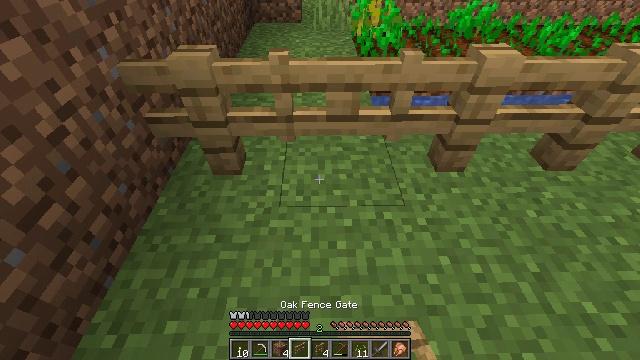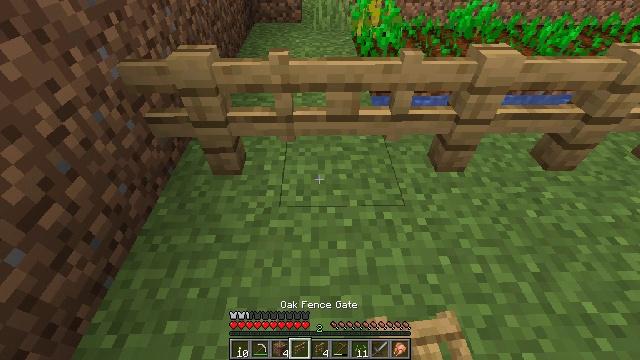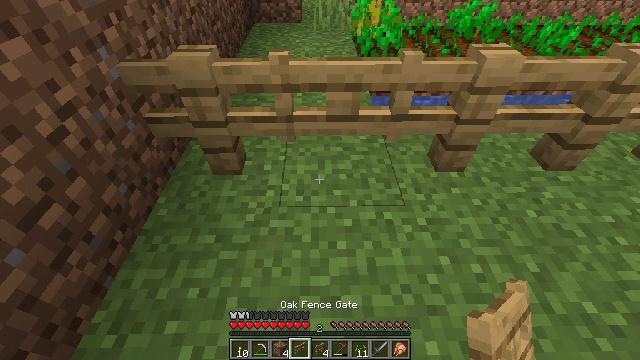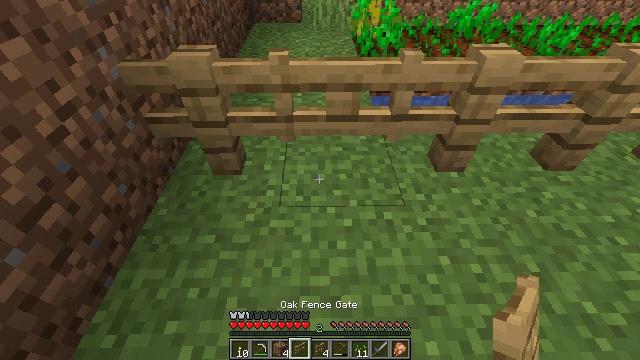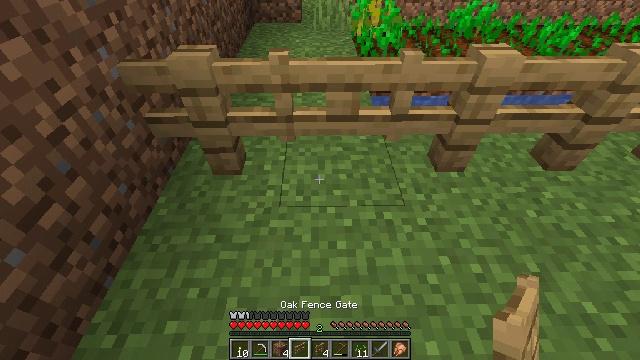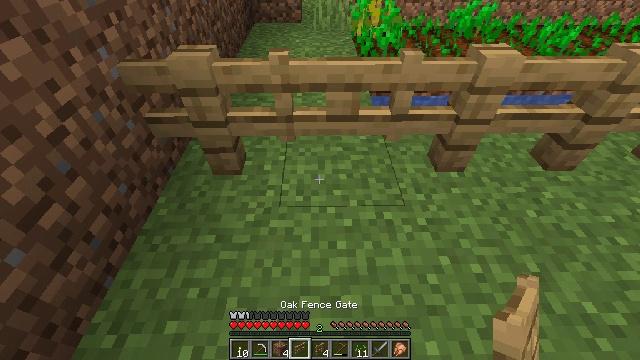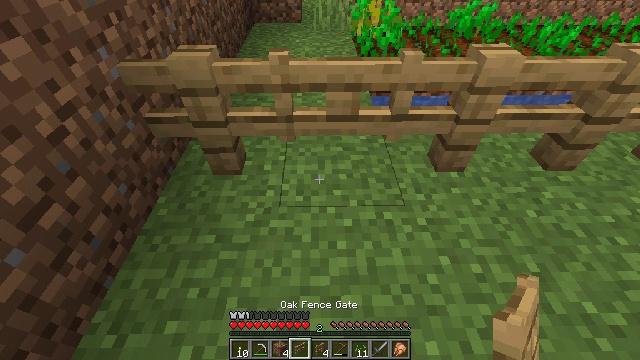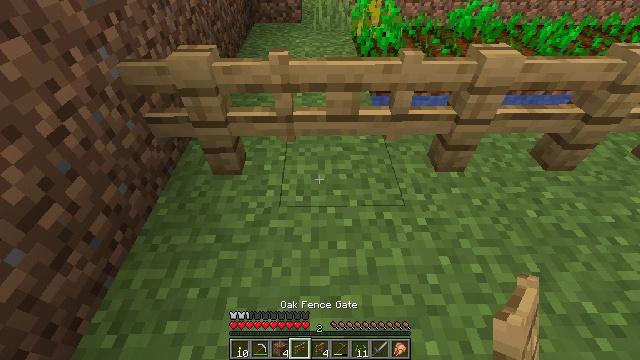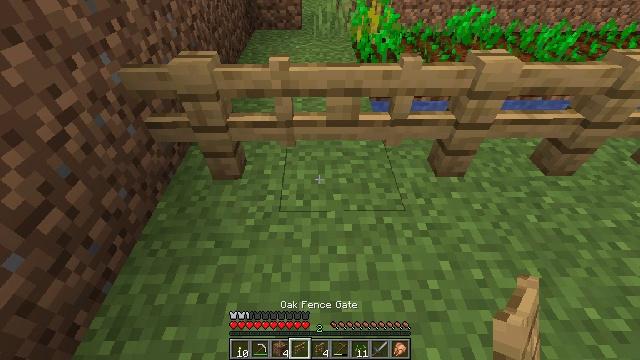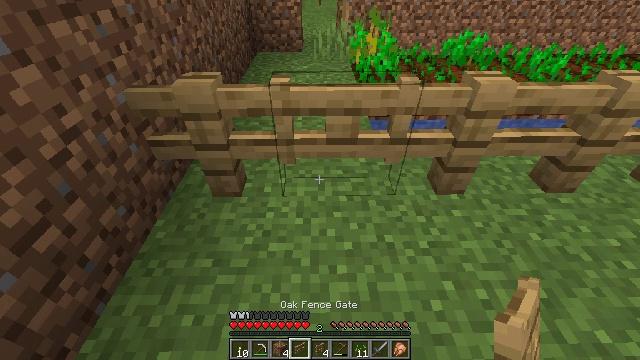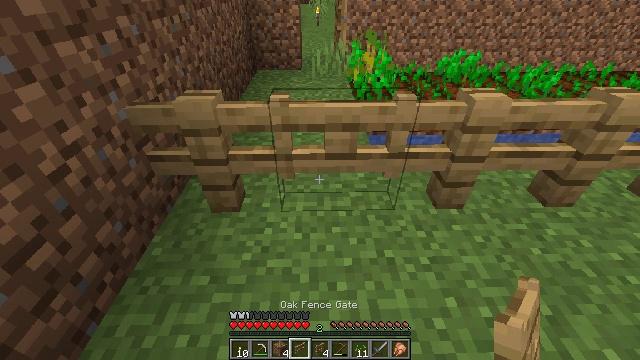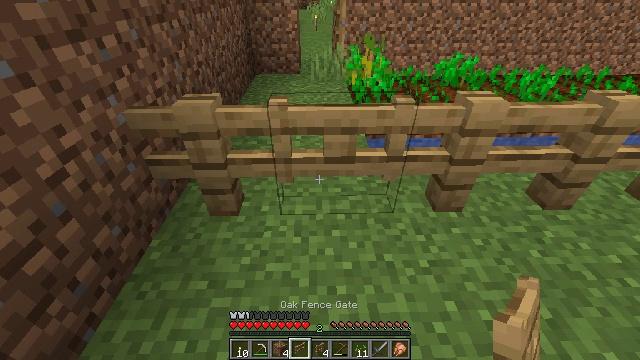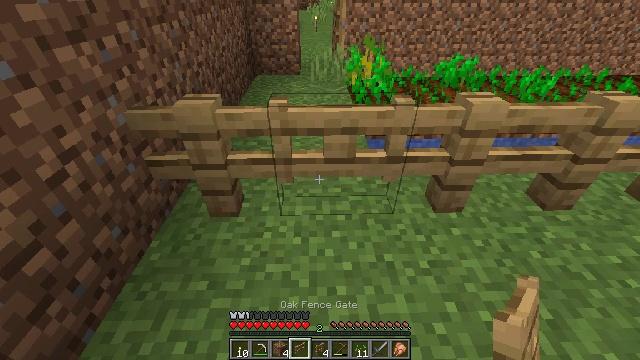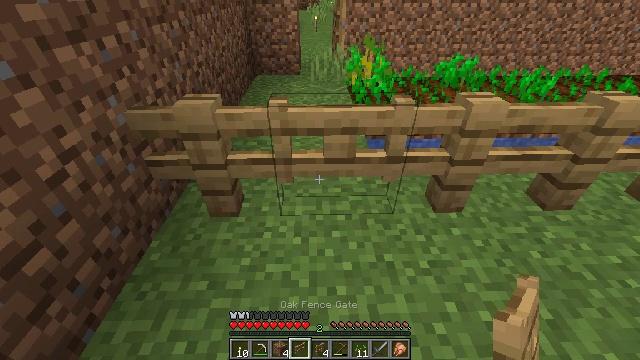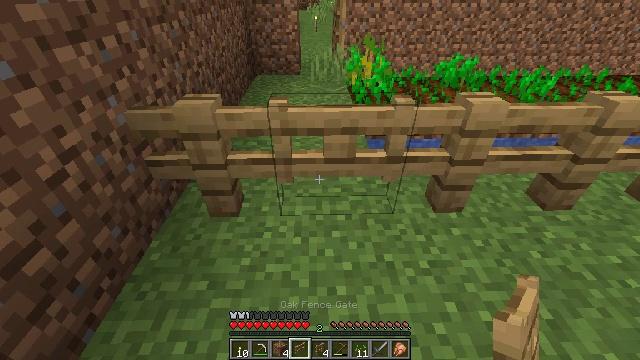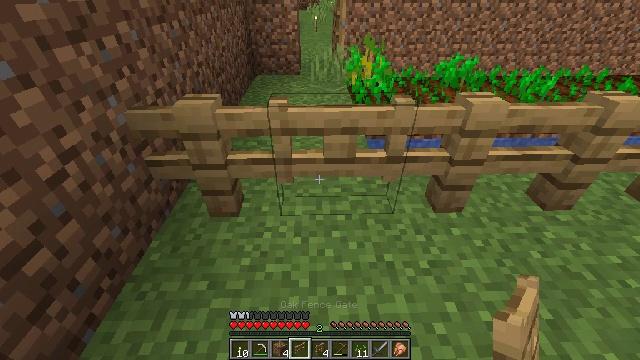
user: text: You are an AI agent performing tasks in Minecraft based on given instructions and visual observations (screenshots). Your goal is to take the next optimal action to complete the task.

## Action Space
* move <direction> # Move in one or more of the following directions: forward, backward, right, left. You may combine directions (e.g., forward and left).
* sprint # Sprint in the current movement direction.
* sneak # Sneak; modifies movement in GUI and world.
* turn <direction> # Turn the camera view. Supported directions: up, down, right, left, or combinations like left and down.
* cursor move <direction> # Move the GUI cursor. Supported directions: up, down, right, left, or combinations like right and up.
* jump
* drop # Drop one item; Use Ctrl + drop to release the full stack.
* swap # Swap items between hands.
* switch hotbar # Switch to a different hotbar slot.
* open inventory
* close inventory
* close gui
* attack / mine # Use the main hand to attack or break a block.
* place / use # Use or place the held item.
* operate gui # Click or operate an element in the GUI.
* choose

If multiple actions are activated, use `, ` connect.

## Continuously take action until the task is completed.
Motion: motion action
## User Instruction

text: Dig up carrots from the soil.
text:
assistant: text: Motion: no_op
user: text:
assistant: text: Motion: no_op
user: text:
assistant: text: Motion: no_op
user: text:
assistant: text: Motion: no_op
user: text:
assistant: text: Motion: no_op
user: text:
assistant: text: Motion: no_op
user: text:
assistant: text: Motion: no_op
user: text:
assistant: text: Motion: turn up
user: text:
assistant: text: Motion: turn up
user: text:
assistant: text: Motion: turn up
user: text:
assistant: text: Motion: no_op
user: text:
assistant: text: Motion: no_op
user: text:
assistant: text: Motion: no_op
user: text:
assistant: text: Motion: no_op
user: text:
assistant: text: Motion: no_op
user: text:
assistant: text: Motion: use / place
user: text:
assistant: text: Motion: use / place
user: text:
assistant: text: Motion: move forward, use / place
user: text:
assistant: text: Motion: move forward, turn right
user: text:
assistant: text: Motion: move forward, turn right and up
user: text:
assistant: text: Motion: move forward
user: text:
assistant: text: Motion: move forward
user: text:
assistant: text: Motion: move forward
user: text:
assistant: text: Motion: move forward
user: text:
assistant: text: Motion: move forward
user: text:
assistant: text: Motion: move forward
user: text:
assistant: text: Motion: move forward
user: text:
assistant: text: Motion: move forward
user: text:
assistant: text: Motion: move forward
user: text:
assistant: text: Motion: turn right